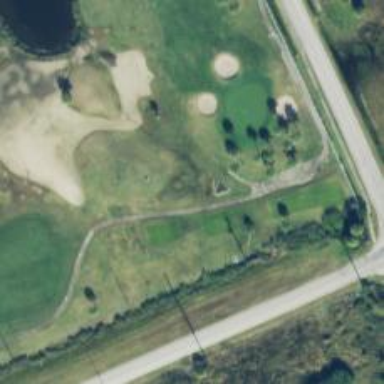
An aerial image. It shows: Path used for both walking and golf.